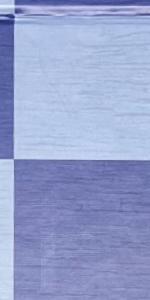
Label: Empty